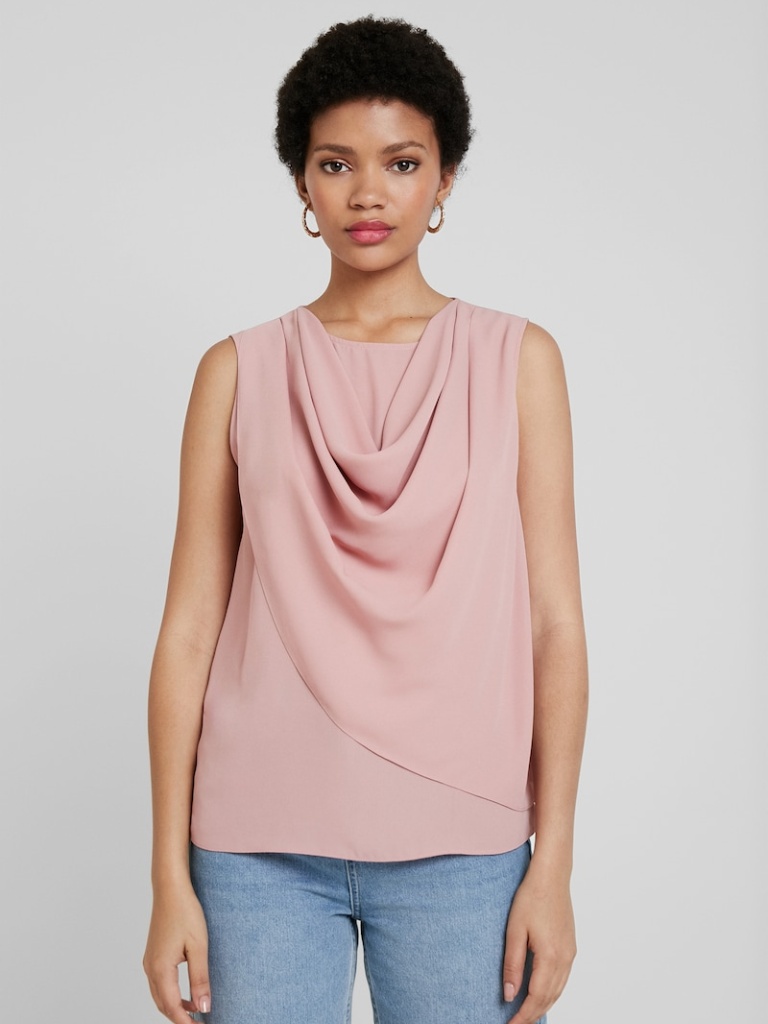
satin relaxed sleeveless hip length Untucked cowl blouse